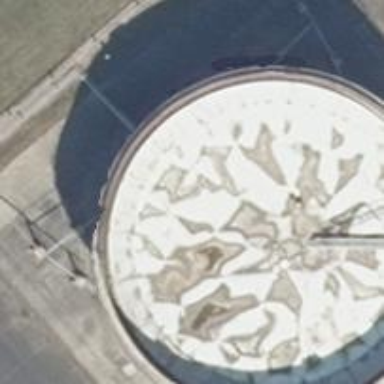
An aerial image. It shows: Storage tank that is man-made.